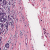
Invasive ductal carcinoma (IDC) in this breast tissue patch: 1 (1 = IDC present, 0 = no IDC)